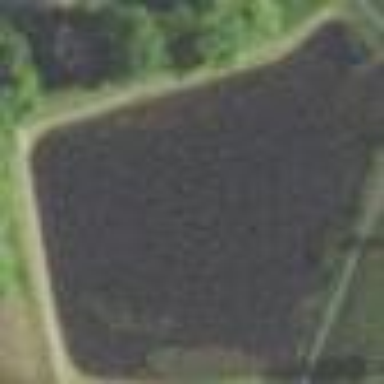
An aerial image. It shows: Pond with natural water.